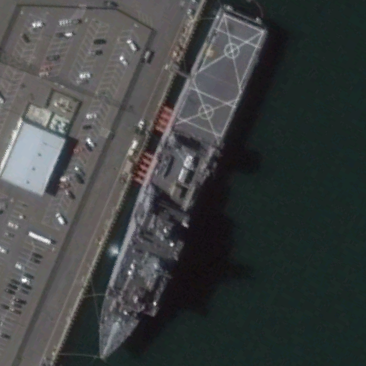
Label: combat